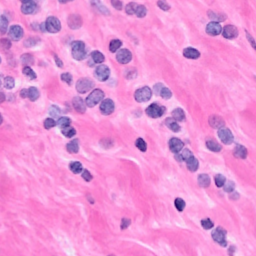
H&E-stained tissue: Breast